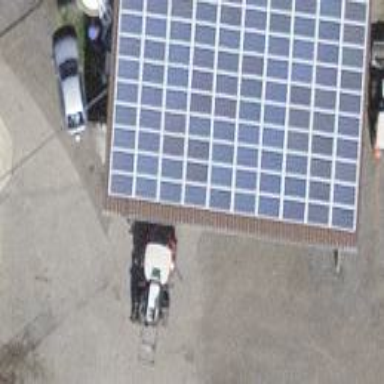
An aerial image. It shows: Solar photovoltaic panel generator.